Question:
As you can see from the image above,I call the 'txt_to_csv_space_split_version()' module in the script on the top left and in the script on the bottom right. On the top left, the text file isn't read for some reason (output on top right), but in the bottom right, it is (output on bottom left).
I hope that this makes sense-please feel free to ask for clarification!
Many thanks!!
Edit: the green circles point to where the module gets called in each of the scripts. The green rectangle highlights the module definition. The red circles show that the same text file is being read (by the same module) in both scripts.
And yet, somehow, the module doesn't seem to be working correctly for the script in the top left.
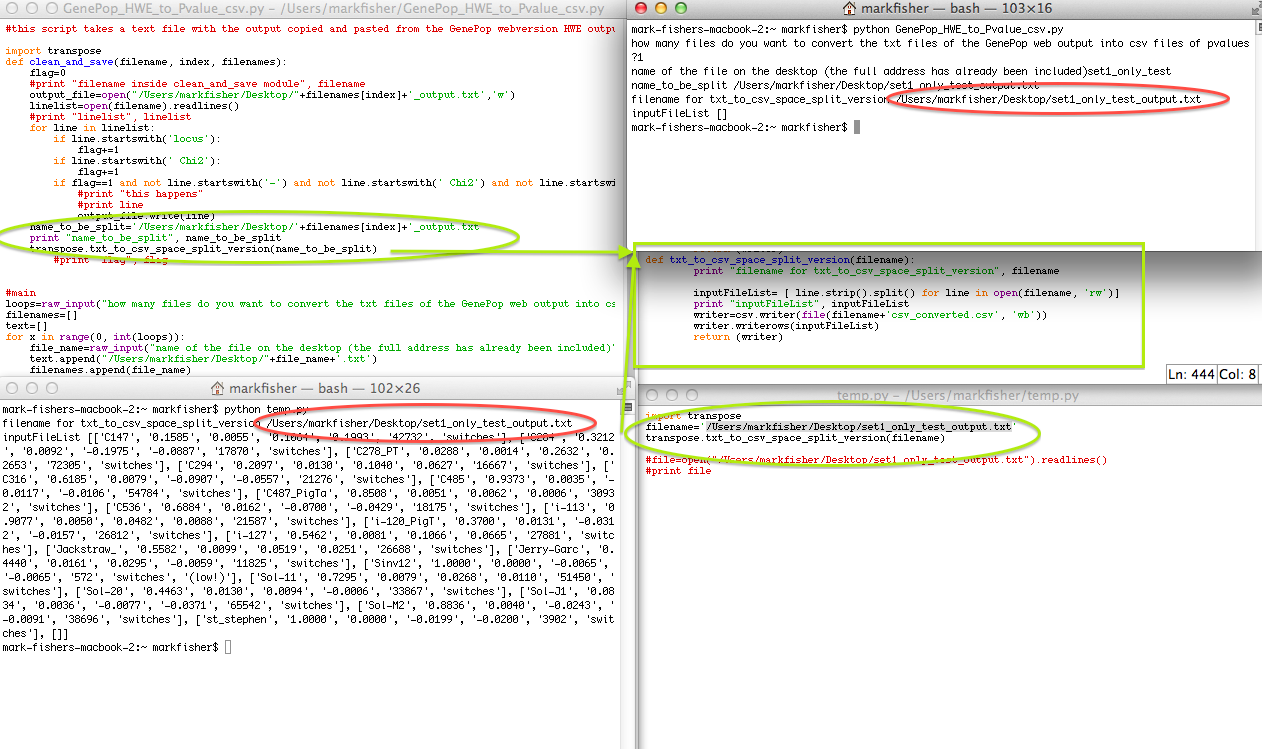
Answer: Ahaha! I found it! I forgot output_file.close() before passing it along to the module! I don't quite understand why that made it work, but it did! Thanks so much @Amr for putting me on the right path with your answer!